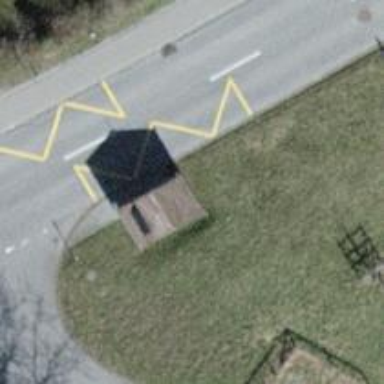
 serving as platform for public transportation."